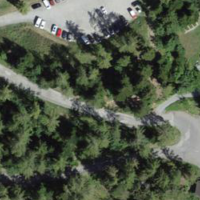
EUNIS habitat code: 44
Species observed at this site:
Lapsana communis
Aporia crataegi